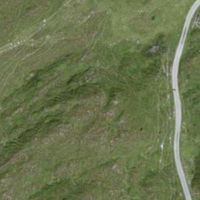
EUNIS habitat code: 31
Species observed at this site:
Vaccinium uliginosum